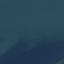
Land use / land cover class: SeaLake